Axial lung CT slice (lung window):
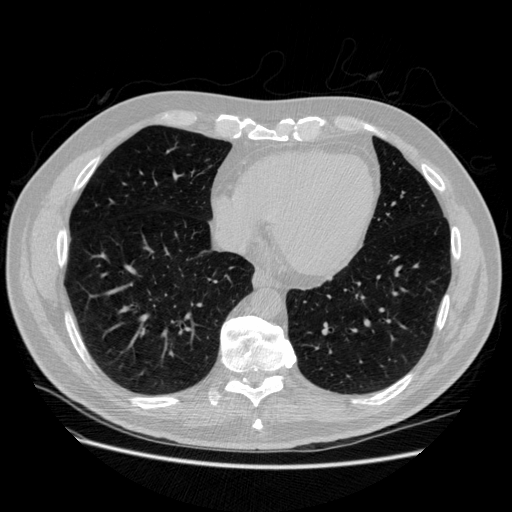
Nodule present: no